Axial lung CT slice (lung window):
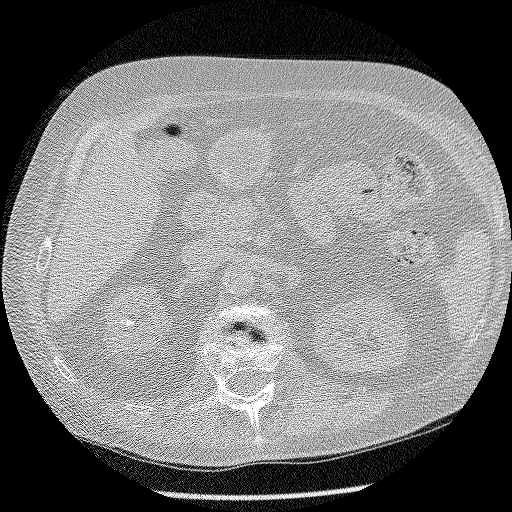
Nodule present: no